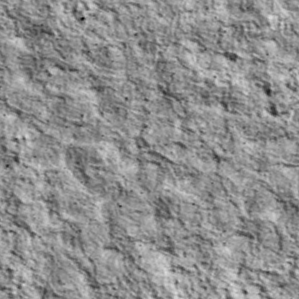
Label: non_frost